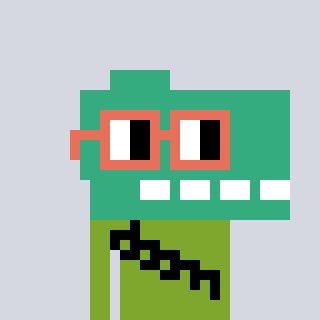
a pixel art character with square orange glasses, a dino-shaped head and a slimegreen-colored body on a cool background